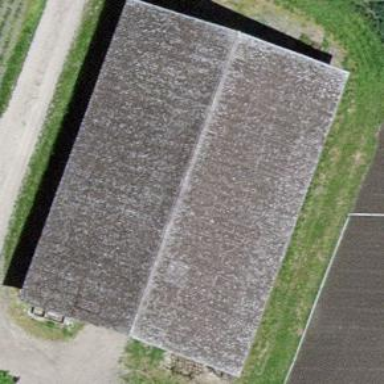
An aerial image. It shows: Farmyard area.